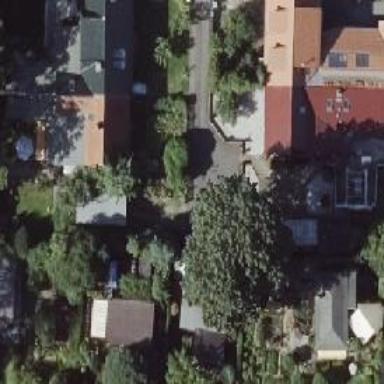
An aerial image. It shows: Asphalt road in residential area.